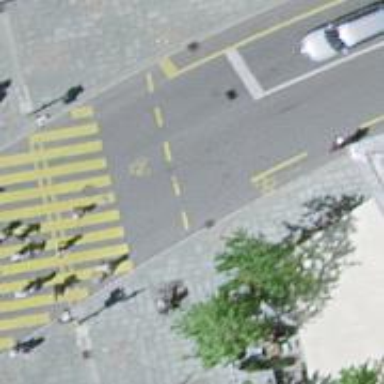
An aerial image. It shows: Traffic signals at road crossing.